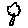
Label: tree